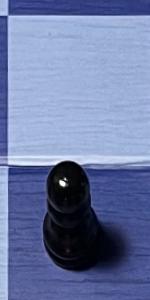
Label: Pawn_Black